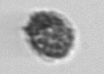
Label: Syracosphaera_pulchra